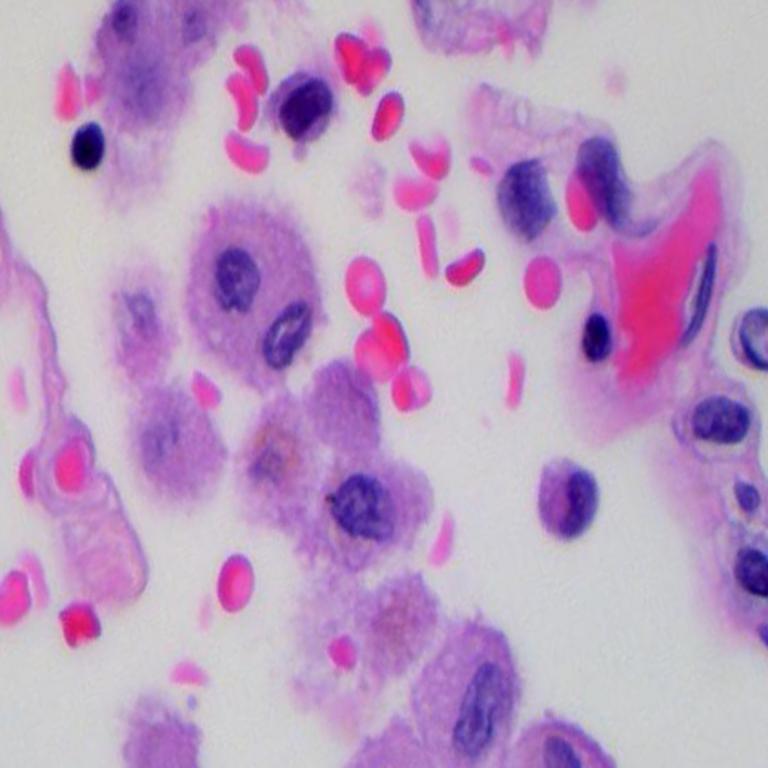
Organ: lung
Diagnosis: benign